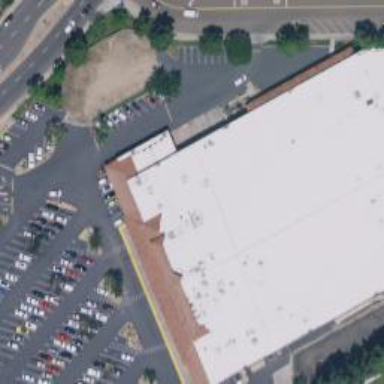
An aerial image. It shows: Supermarket.